Field crop: maize
Growth stage: 1
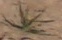
Species: lolium